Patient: sex F, age 52
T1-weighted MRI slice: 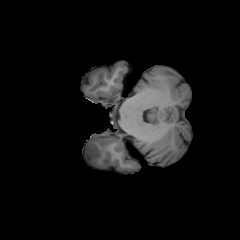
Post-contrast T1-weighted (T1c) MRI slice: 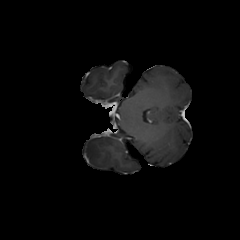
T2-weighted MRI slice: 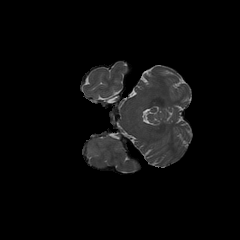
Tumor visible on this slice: yes
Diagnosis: Glioblastoma, IDH-wildtype
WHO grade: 4